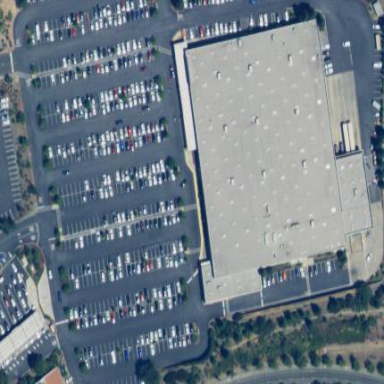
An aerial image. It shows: Wholesale shop housed in building.